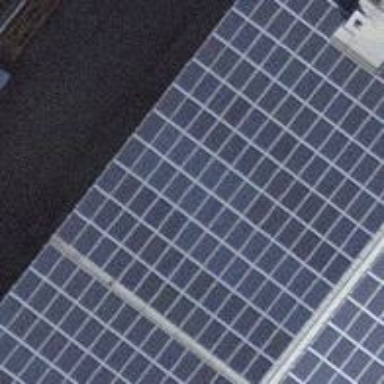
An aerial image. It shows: Solar photovoltaic panel generator.